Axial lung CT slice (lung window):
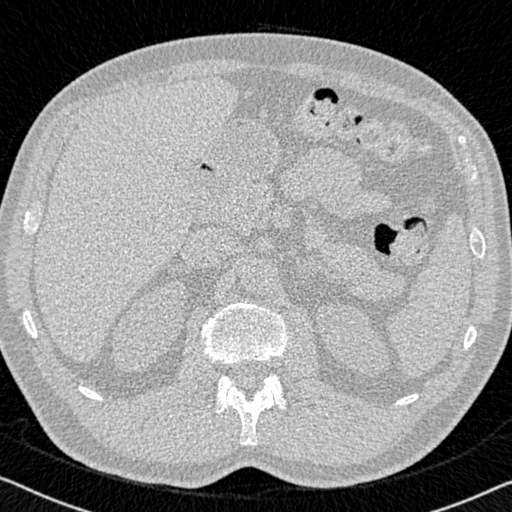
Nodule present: no